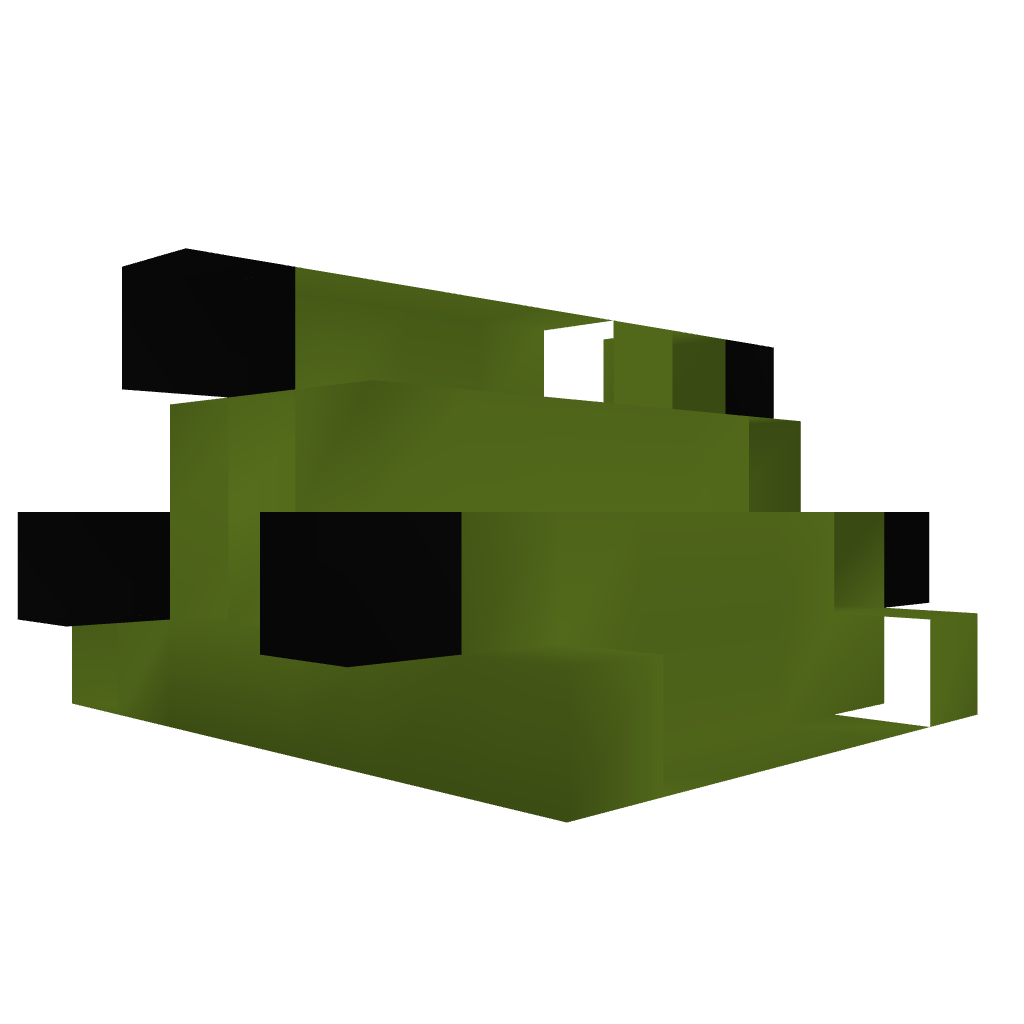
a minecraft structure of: Quick and smart Tent